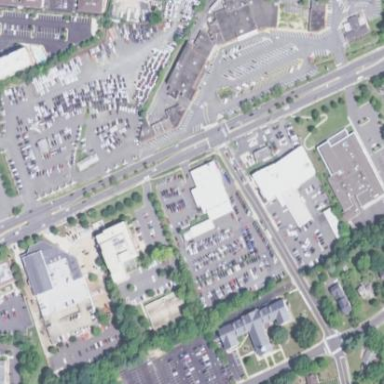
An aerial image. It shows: Retail area with car shop.